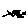
Label: hexagon